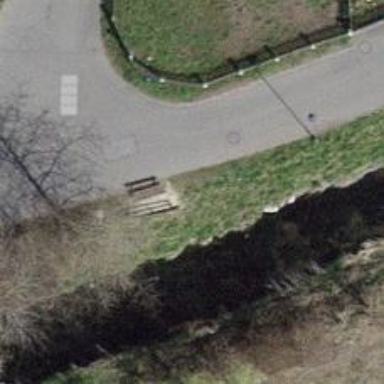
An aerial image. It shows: Bench for seating.